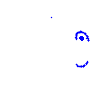
Particle: electron